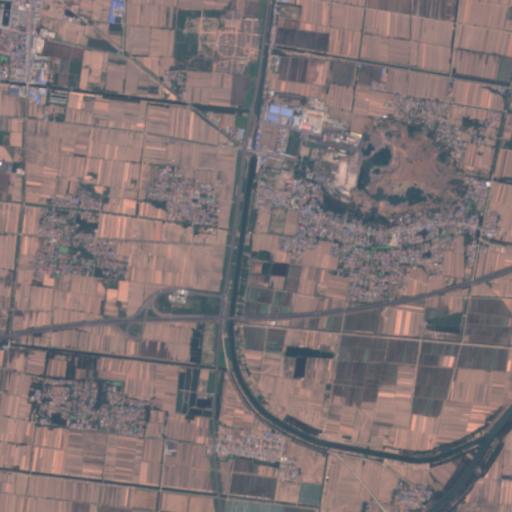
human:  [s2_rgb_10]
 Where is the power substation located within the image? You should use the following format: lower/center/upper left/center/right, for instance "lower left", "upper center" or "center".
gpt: The power substation is located in the upper center of the image.
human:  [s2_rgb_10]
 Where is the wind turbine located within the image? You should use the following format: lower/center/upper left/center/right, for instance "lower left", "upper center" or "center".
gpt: The wind turbine is located in the lower right of the image.
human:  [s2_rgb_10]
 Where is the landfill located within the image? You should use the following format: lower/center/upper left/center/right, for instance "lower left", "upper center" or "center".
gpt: There is no landfill in the image.